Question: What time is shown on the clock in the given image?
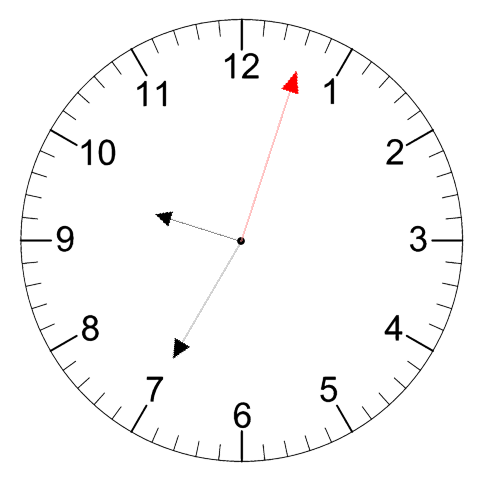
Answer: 09:35:03